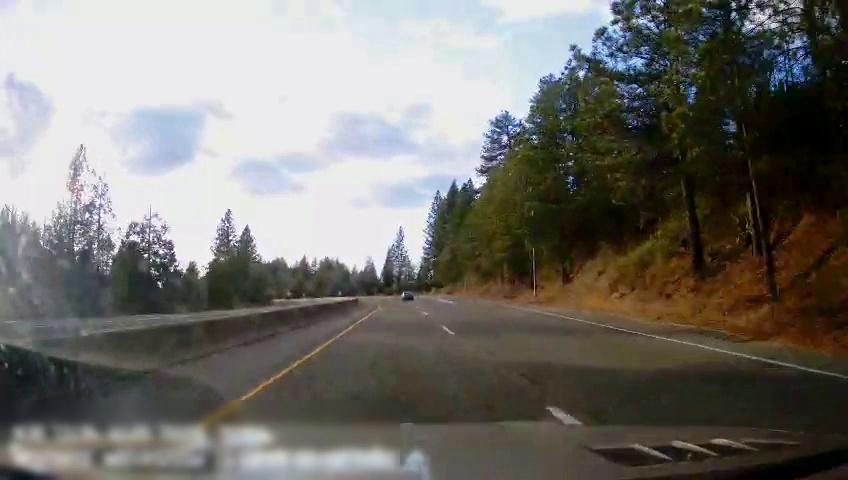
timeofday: Day
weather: Sunny
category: Drivable Space
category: Drivable Space
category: Vehicles | Car
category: Lanes | Opposite Lane
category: Lanes | Alternate Lane
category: Lanes | Current Lane
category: Lanes | Alternate Lane
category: Lanes | Alternate Lane